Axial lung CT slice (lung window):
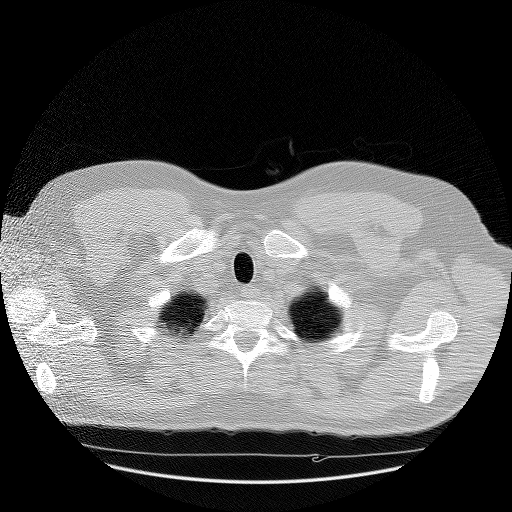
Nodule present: no